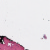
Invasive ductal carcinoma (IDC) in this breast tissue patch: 0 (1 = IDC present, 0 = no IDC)